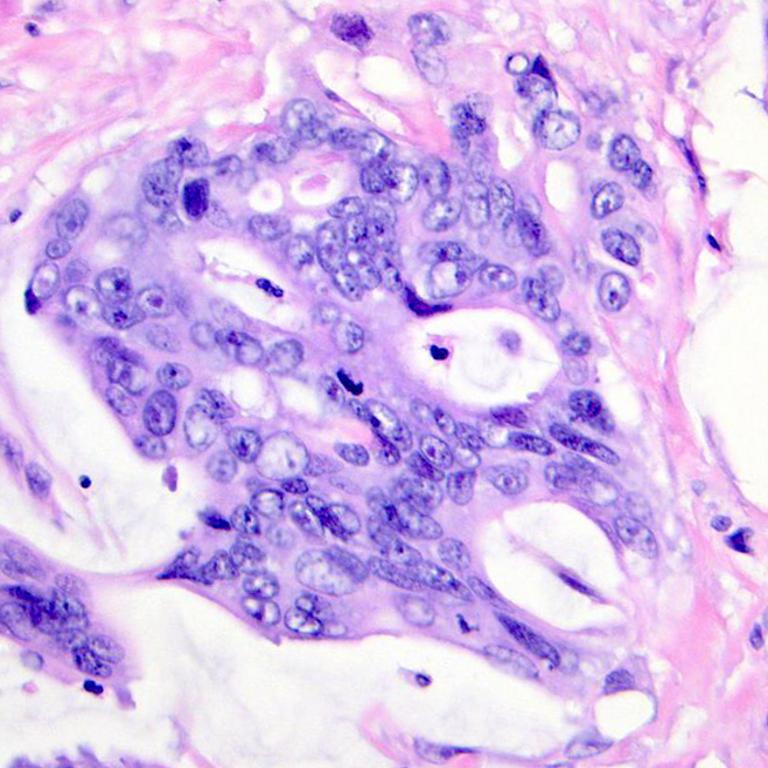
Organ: colon
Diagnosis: adenocarcinomas